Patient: sex F, age 77
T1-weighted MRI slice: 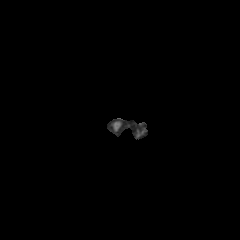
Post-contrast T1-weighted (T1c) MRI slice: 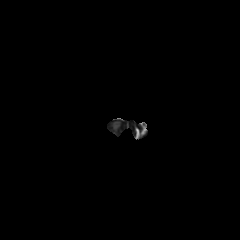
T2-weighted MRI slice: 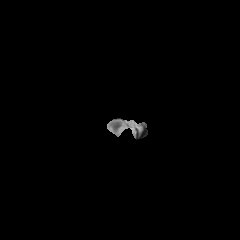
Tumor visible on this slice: no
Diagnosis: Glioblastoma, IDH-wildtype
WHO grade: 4